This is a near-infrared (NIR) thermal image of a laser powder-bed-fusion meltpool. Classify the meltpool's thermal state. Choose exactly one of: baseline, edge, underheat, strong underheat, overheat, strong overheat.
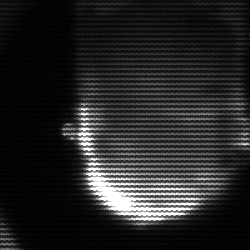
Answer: baseline